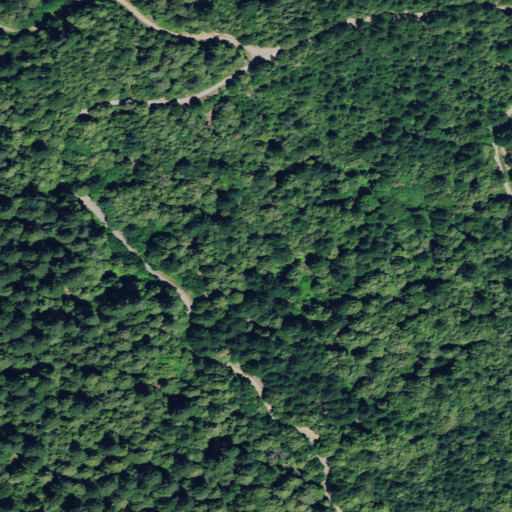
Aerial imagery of ridge(s) in California named Hog Ranch Ridge containing evergreen forest, open development, low intensity development, and mixed forest